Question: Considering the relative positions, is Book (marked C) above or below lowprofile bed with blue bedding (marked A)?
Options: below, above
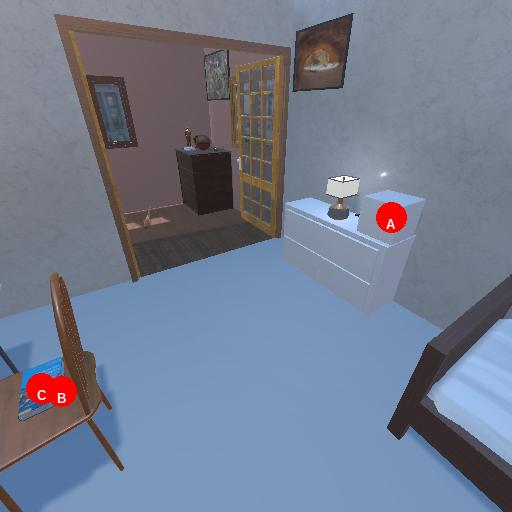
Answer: below